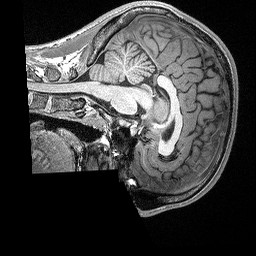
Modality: T1w
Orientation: sagittal
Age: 22
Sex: male
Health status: healthy
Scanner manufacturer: siemens
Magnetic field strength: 3 T
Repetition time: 2.3 s
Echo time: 0.00298 s